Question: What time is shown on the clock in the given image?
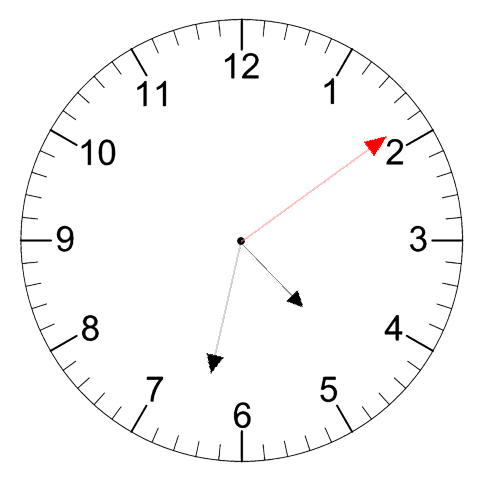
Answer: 04:32:09